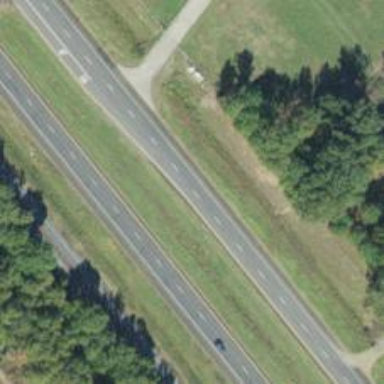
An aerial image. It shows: This image shows trunk highway that functions as expressway.